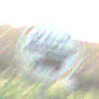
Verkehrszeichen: Mautpflicht
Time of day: SunriseSunset
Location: Outdoor (Nature)
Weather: Clear
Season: NotSpecified
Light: Natural